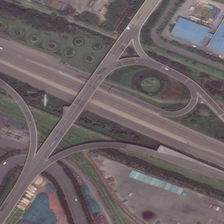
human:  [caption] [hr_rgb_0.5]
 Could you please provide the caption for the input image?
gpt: there are many meadows around the road .

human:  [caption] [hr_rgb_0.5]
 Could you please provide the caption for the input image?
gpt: this is a road with a staggered distribution, surrounded by a lot of grass, and the lack of housing construction .

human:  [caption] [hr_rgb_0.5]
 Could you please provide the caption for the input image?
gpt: a lot of interlaced roads and open spaces, a small amount of buildings and more grass .

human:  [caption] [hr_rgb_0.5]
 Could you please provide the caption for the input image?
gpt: on the side of the road was a row of blue roofed houses .

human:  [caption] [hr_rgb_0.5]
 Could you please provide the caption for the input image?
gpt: a lot of interlaced roads and open spaces, a small amount of buildings and more grass .